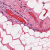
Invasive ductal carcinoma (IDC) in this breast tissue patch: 1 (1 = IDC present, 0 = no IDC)